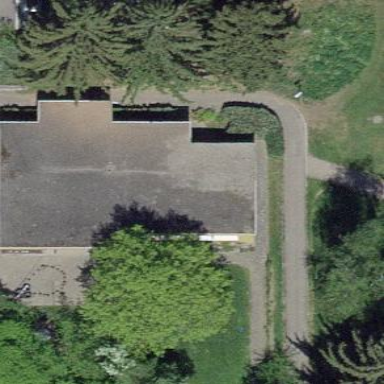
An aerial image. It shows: School building.